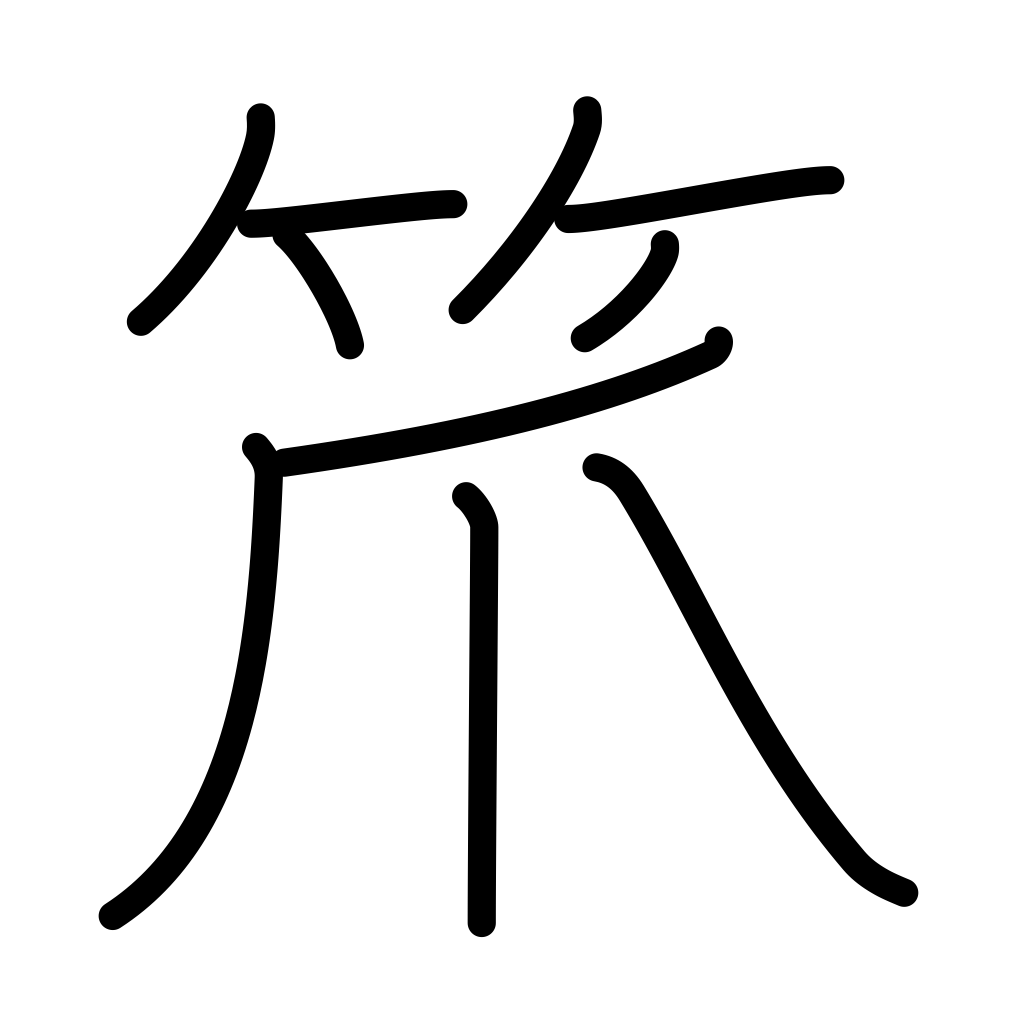
Meaning: bamboo basket